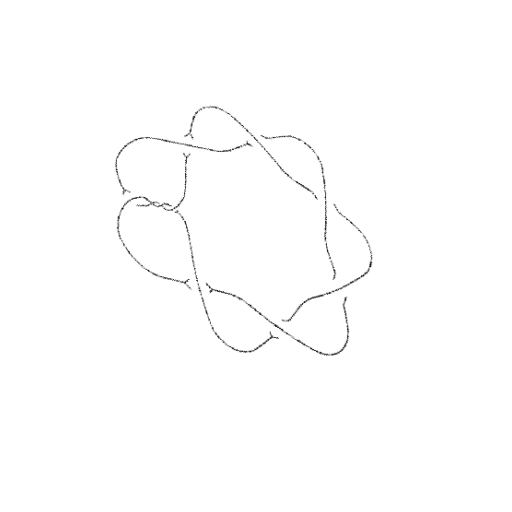
Crossing number: 10